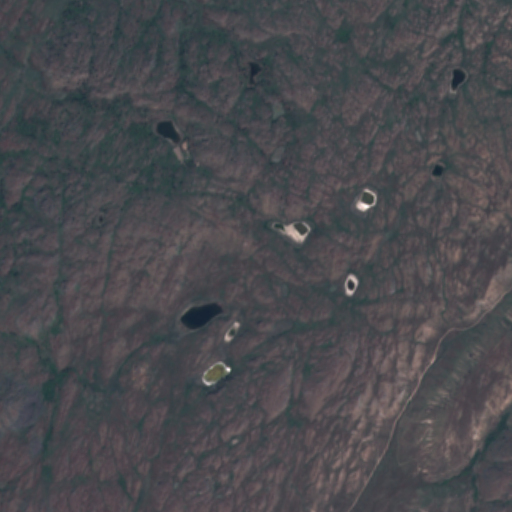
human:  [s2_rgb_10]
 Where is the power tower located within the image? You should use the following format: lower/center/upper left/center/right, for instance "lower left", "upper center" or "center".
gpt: The power tower is located in the lower right of the image.
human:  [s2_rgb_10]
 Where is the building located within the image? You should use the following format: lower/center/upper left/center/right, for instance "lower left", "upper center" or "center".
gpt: The building is located in the upper center of the image.
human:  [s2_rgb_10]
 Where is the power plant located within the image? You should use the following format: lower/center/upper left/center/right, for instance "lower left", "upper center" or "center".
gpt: There is no power plant in the image.